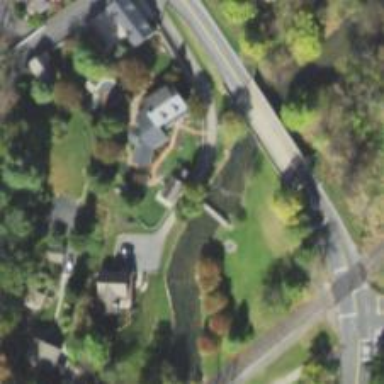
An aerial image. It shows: Footway bridge.